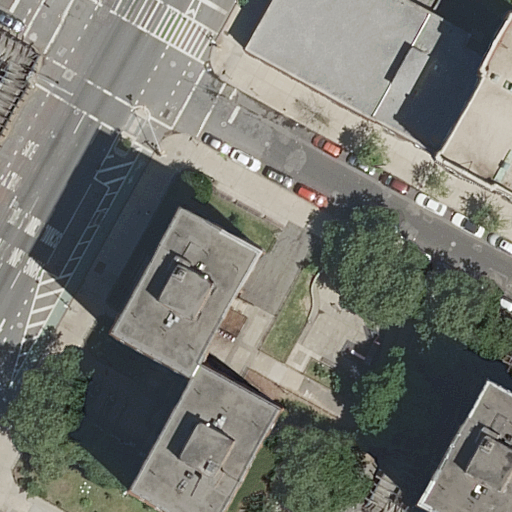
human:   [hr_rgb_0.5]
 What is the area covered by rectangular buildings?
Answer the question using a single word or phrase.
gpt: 0m2

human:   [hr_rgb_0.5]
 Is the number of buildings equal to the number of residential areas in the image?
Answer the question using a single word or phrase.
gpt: no

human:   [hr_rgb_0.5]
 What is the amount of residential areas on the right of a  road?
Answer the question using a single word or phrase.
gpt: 0

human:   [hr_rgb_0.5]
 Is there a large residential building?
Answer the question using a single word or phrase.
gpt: yes

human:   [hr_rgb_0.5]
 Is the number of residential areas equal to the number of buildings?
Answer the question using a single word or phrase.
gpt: no

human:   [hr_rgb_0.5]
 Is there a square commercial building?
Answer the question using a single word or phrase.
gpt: no

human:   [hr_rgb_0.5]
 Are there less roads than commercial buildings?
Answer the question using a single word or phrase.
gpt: no

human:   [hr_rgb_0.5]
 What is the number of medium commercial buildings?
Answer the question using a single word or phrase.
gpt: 0

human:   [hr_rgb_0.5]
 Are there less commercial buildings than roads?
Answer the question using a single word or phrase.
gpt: yes

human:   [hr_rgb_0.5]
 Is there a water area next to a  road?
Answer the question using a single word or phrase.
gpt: no

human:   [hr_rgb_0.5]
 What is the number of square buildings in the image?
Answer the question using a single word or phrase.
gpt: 0

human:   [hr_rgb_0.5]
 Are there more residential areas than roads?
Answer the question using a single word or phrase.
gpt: no

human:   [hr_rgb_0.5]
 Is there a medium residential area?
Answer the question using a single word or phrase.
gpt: yes

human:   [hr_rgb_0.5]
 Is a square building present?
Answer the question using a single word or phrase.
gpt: no

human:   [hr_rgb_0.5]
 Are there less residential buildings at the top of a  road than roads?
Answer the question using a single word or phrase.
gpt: yes

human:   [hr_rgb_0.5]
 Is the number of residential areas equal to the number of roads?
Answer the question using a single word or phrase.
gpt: no

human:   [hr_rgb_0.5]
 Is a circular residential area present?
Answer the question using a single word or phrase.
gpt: no

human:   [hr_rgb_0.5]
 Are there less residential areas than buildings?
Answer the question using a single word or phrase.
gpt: yes

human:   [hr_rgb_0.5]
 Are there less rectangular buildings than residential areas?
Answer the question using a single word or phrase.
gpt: yes

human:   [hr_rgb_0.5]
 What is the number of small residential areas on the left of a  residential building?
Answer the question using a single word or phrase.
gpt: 0

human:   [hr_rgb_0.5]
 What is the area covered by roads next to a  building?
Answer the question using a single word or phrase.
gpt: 0m2

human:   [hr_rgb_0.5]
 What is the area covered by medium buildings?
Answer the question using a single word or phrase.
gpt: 256m2

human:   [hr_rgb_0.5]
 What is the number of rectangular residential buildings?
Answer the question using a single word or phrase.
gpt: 0

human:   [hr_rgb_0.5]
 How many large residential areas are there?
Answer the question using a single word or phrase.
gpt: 0

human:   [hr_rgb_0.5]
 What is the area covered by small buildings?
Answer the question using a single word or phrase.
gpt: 0m2

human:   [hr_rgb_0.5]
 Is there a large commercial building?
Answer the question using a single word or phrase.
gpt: no

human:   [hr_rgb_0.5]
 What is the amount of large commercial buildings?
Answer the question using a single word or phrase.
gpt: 0

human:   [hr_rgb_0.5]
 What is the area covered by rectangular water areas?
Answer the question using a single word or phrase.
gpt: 0m2

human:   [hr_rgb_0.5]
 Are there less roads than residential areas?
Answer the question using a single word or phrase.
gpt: no

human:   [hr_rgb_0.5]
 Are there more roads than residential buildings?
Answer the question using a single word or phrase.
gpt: yes

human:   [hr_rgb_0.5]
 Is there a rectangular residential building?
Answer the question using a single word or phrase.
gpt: no

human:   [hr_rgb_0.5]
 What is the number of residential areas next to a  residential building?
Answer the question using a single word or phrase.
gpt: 1

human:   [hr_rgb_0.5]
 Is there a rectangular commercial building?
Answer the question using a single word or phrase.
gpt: no

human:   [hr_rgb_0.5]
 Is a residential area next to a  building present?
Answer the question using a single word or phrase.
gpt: yes

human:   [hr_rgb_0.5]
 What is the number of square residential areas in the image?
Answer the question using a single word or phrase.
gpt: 0

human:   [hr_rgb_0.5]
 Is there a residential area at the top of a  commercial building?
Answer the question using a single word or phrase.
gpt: no

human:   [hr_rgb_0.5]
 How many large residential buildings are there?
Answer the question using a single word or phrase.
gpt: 1